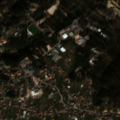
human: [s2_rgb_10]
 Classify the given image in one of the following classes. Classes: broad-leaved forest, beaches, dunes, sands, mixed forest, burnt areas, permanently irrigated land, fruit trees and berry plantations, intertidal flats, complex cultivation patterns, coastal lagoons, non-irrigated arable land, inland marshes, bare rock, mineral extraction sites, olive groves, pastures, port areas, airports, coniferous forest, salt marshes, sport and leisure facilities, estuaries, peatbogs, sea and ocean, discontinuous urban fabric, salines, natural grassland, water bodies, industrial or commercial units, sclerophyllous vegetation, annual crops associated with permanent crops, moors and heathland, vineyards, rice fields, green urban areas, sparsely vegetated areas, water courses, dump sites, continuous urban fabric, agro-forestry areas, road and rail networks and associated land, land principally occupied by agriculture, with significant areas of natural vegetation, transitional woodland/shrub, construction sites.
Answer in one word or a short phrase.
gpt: discontinuous urban fabric, olive groves, complex cultivation patterns, broad-leaved forest, mixed forest